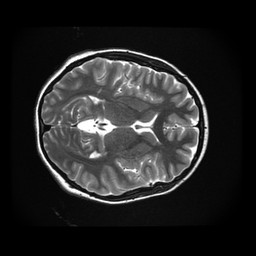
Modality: T2w
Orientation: axial
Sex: female
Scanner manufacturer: ge
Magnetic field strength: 3 T
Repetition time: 5 s
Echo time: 0.1012 s